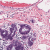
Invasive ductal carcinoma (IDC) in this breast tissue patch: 0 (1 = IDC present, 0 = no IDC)